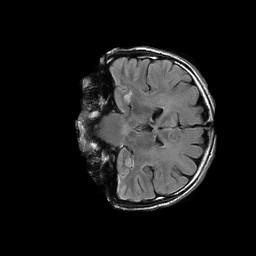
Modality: FLAIR
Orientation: coronal
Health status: ill
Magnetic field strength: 3 T